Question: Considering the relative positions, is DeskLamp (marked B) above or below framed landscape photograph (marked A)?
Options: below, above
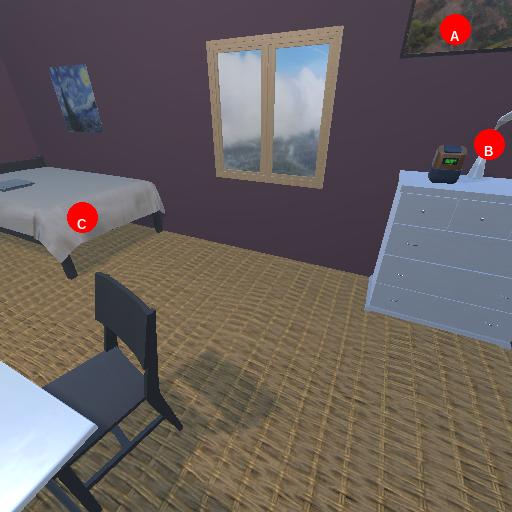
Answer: below